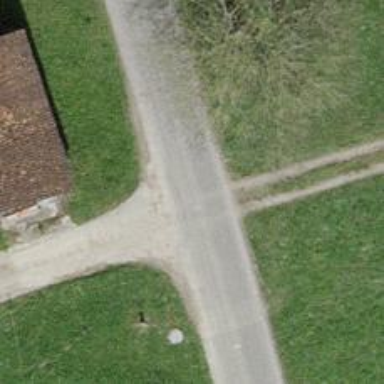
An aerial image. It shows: Unclassified road with asphalt surface.